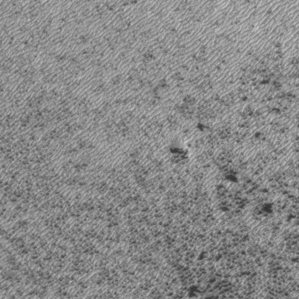
Label: frost